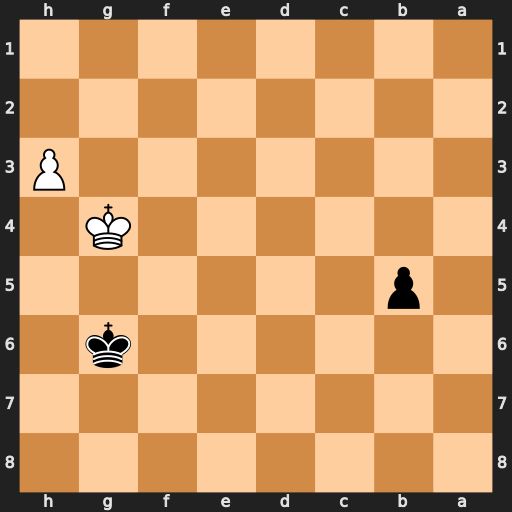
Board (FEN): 8/8/6k1/1p6/6K1/7P/8/8
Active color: b
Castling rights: -
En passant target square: -
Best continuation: b4 Kf3 b3 Ke4 b2